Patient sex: M
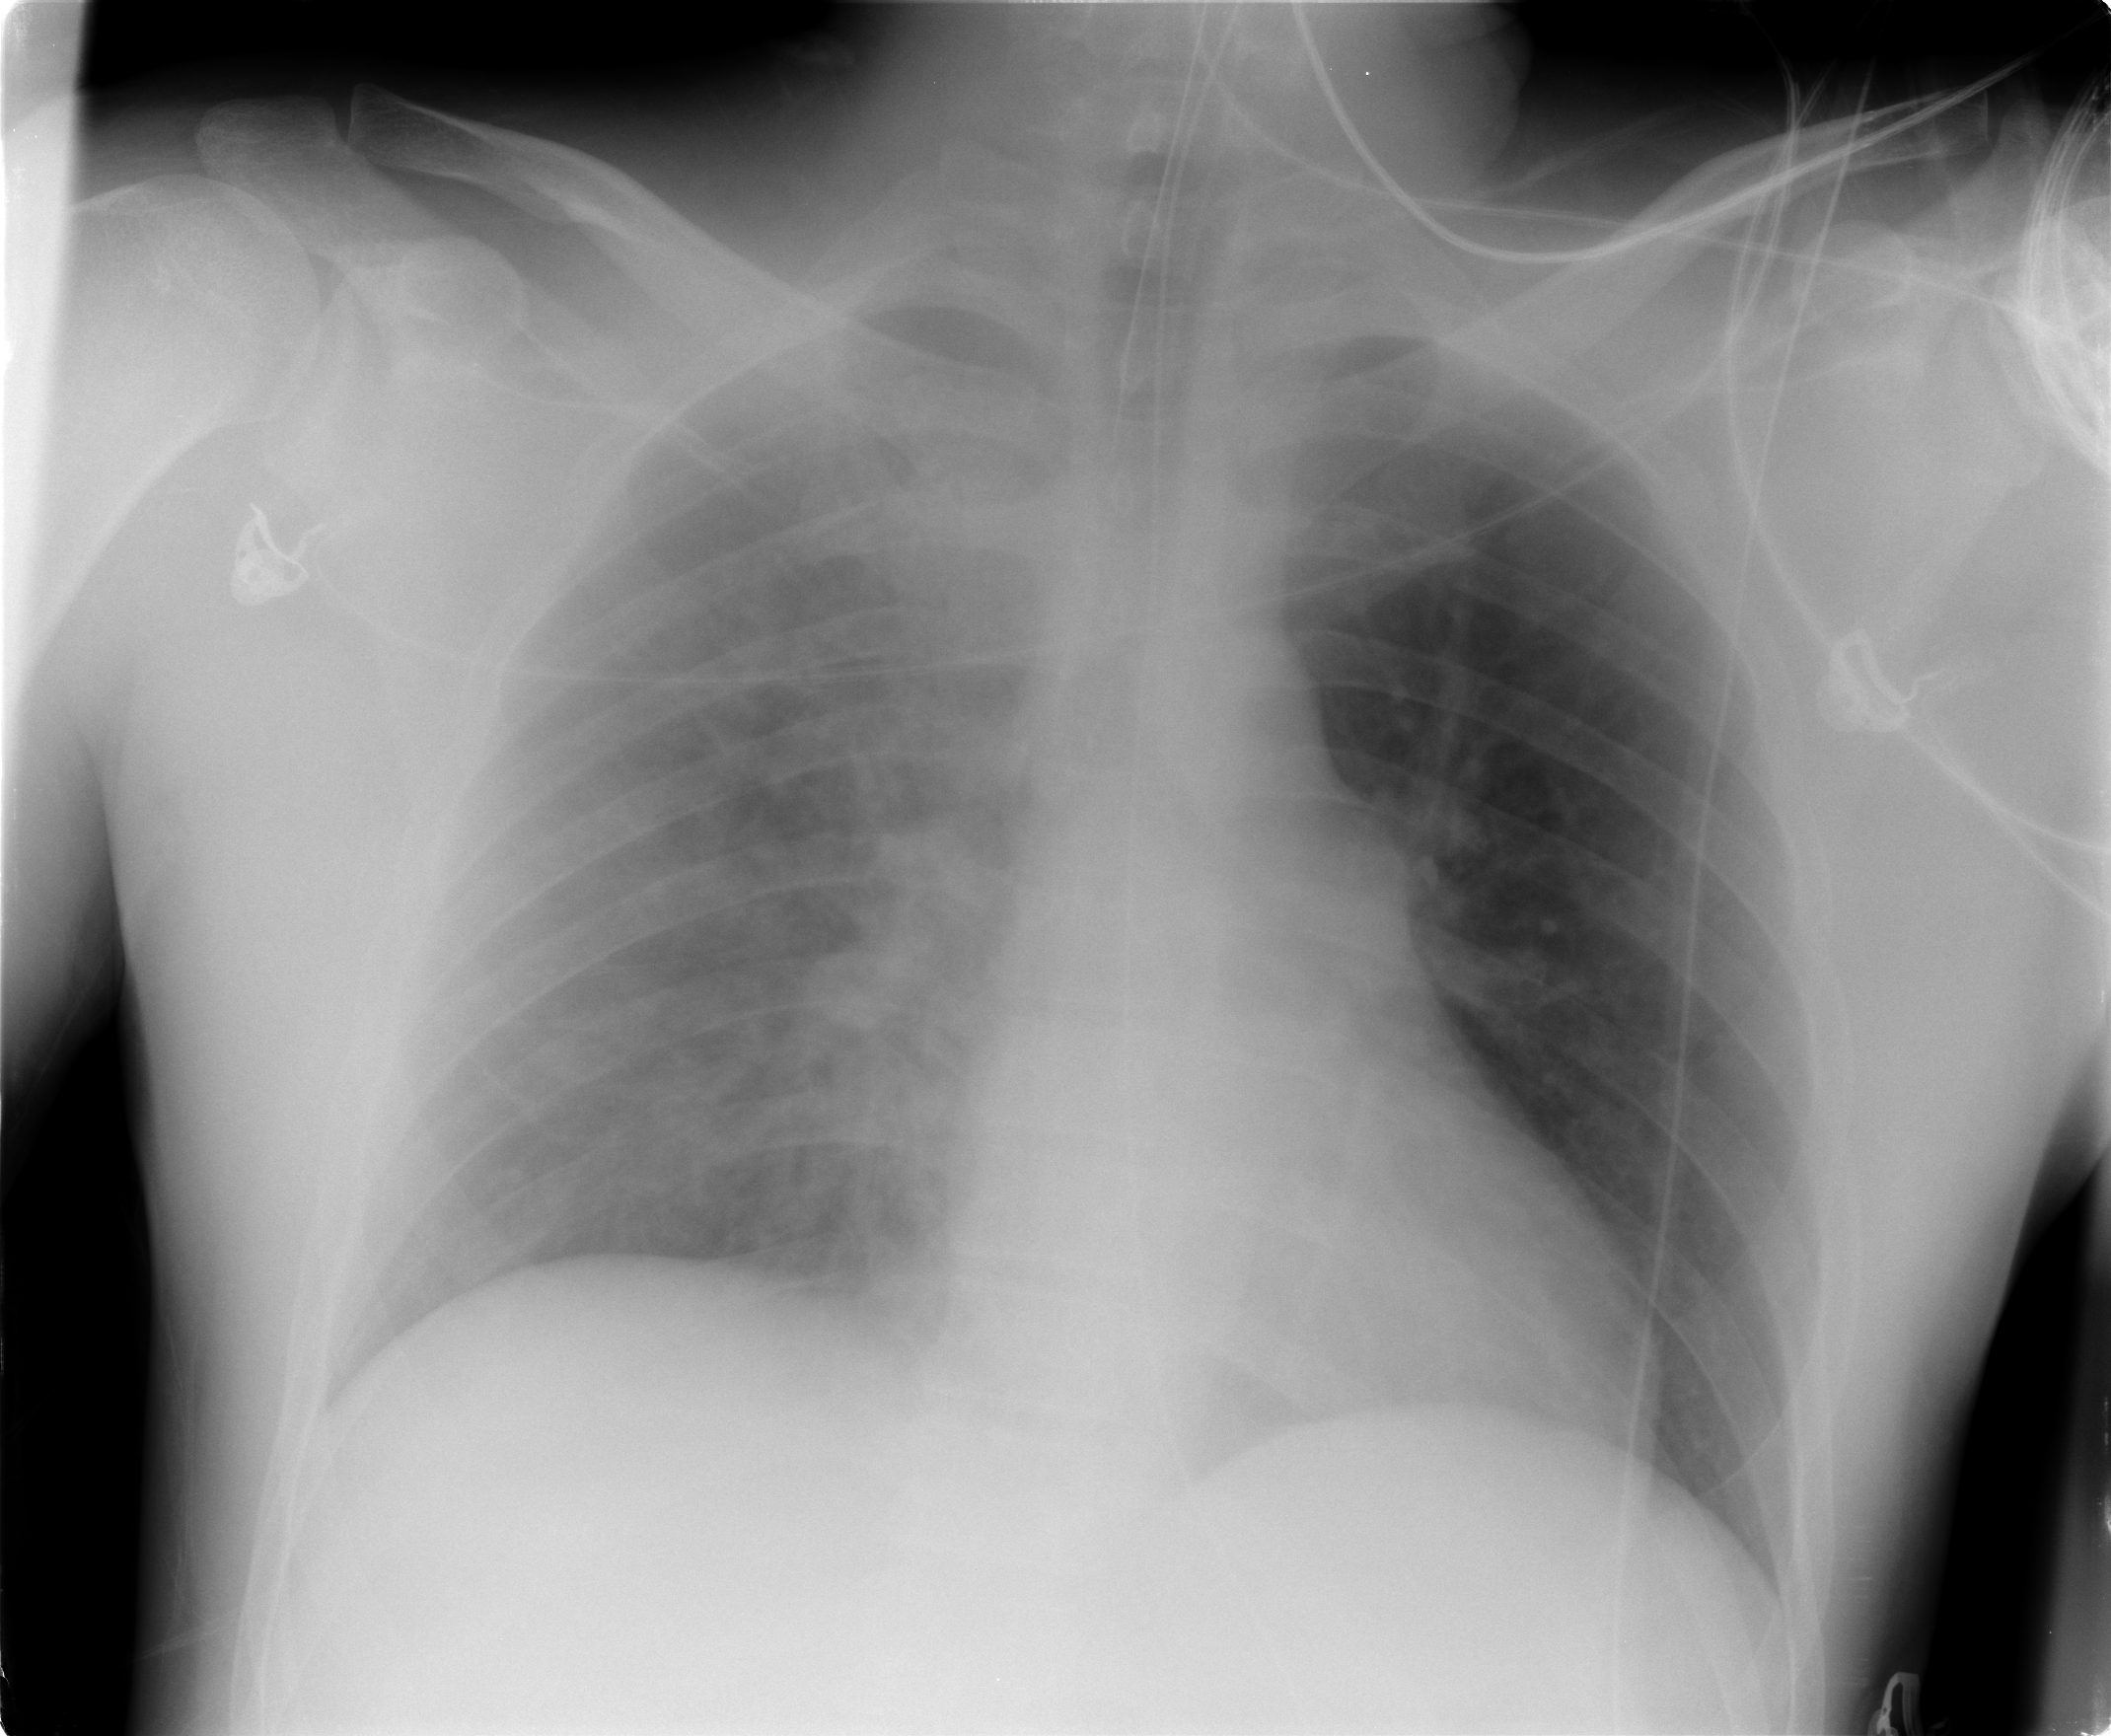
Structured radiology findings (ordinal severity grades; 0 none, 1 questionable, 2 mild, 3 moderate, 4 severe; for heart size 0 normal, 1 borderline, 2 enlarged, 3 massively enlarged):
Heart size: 0
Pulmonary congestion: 0
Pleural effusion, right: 0
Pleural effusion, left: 0
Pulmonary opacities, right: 2
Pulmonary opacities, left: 0
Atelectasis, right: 2
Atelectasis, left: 0